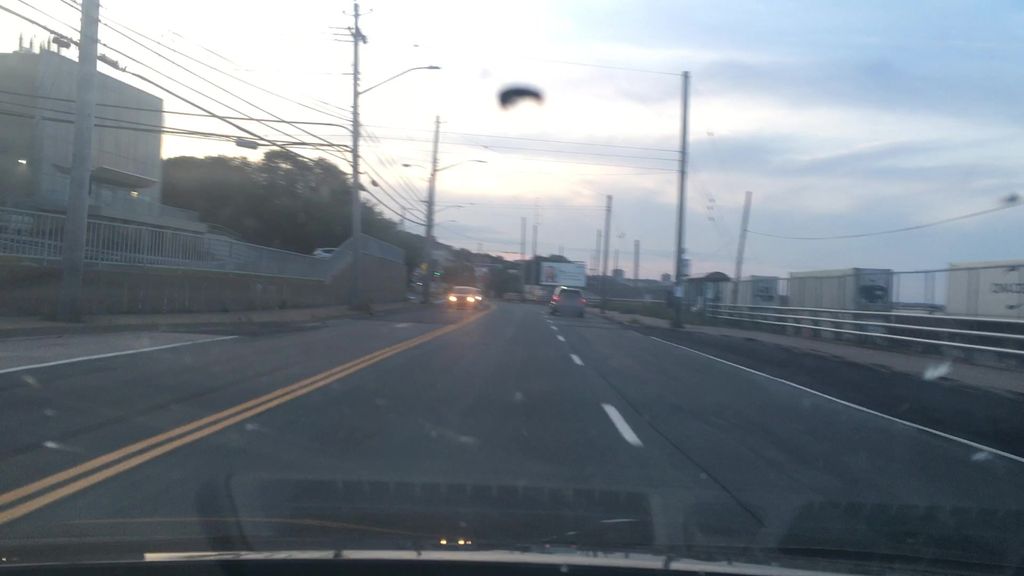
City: halifax